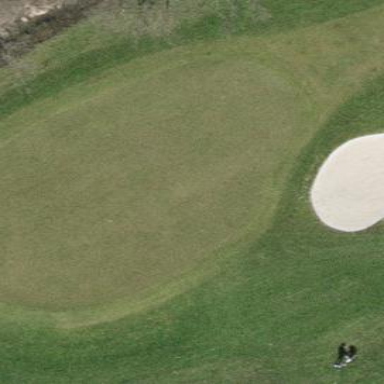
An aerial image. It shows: Golf green.